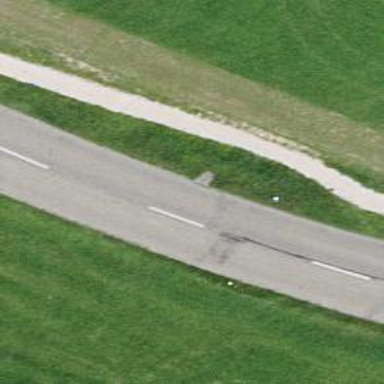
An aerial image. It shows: Secondary road with asphalt surface.